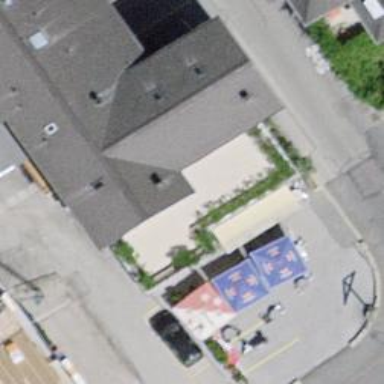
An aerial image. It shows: Bakery.